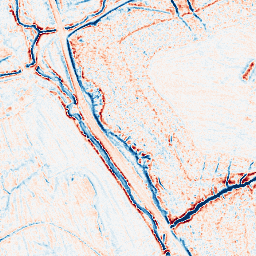
Category: edge_preserving
Decomposition family: anisotropic_diffusion
Decomposition parameters: iterations: 10
kappa: 50
gamma: 0.15
Upsampling method: sinc_hamming
Upsampling parameters: scale: 8
kernel_size: 16
Upsampling scale: 8